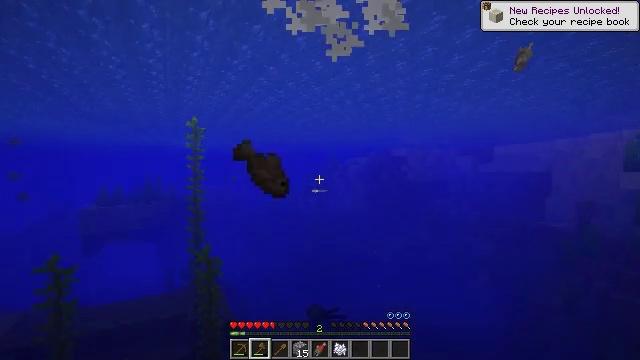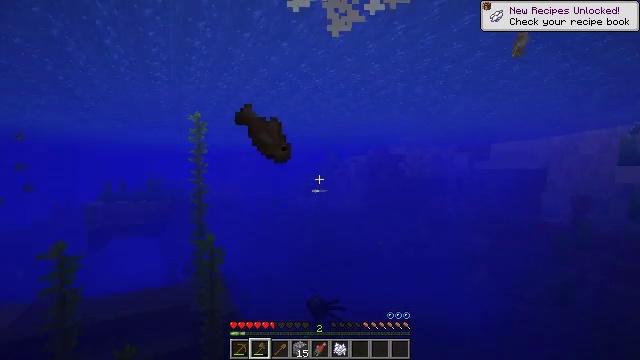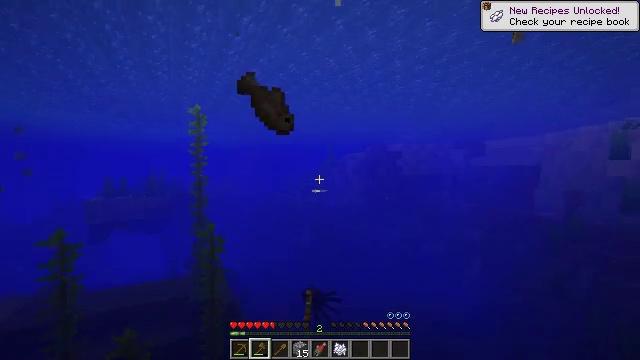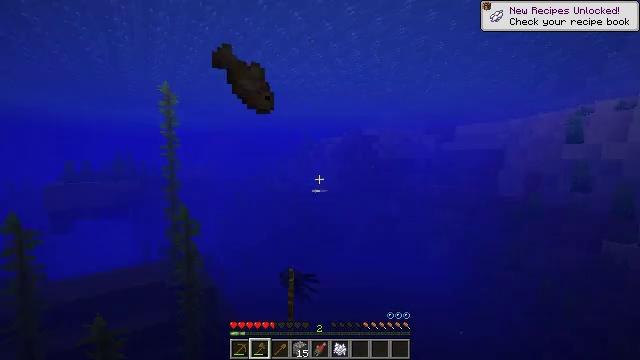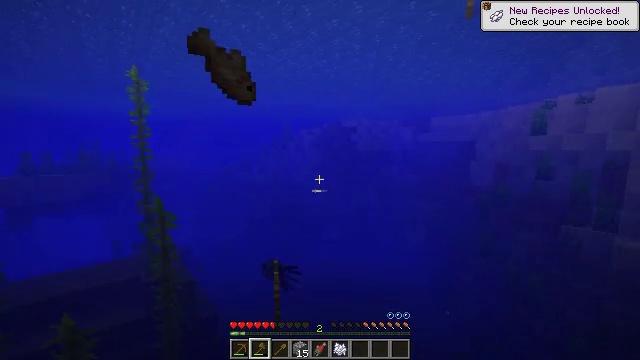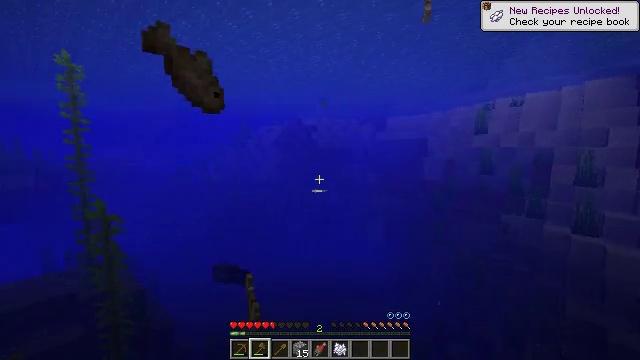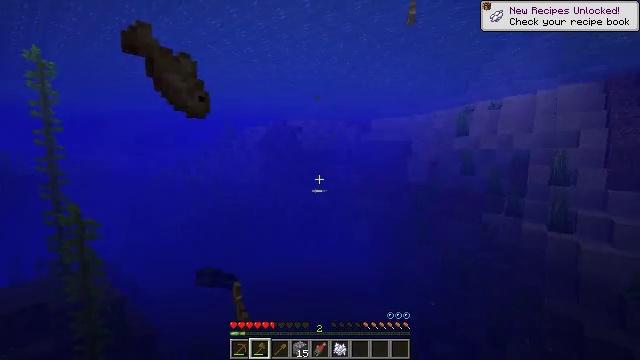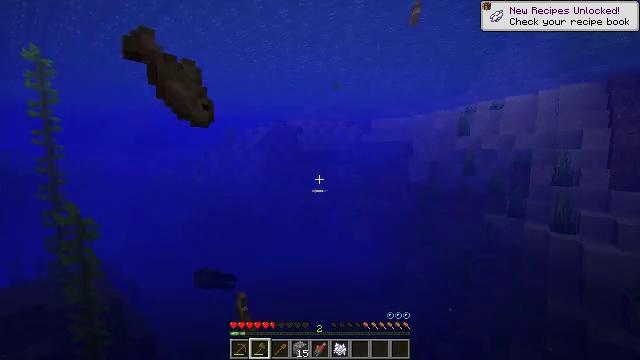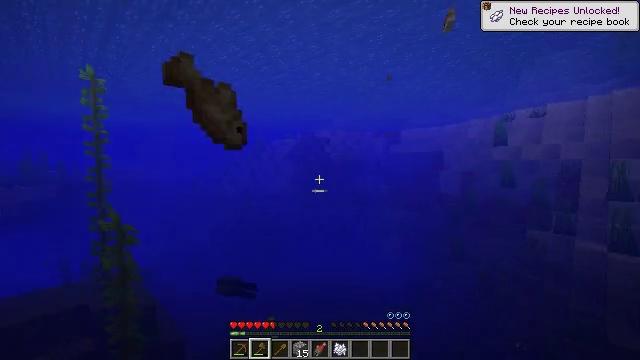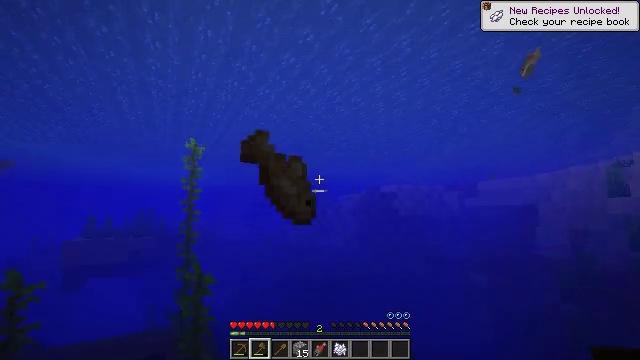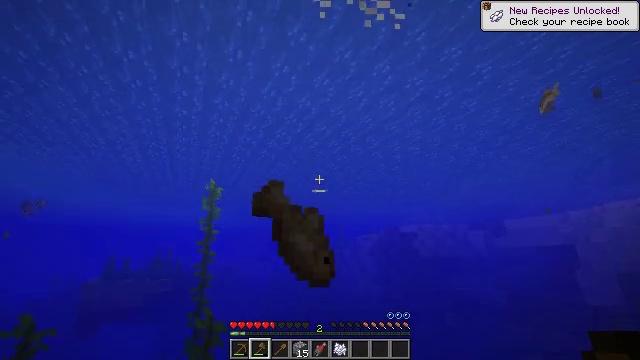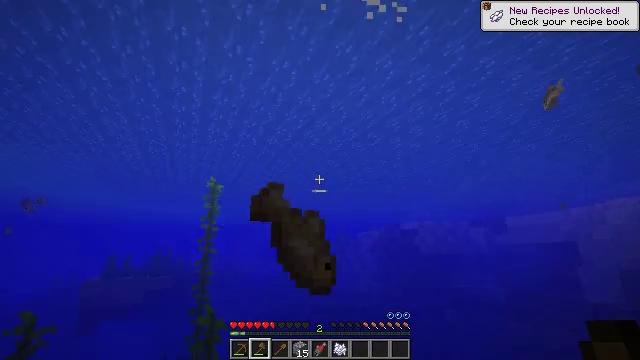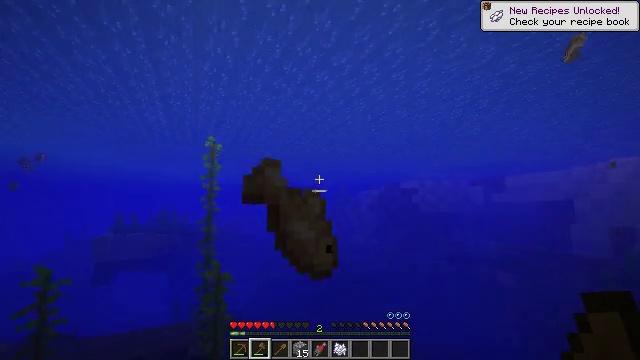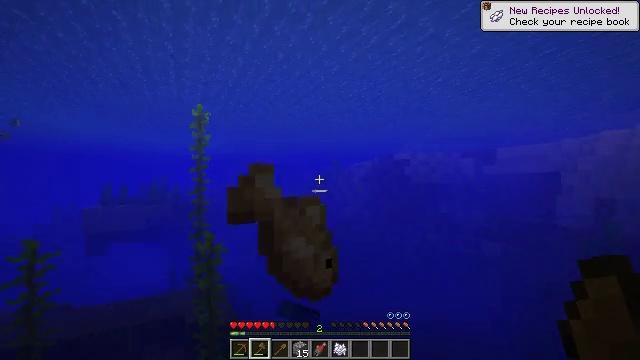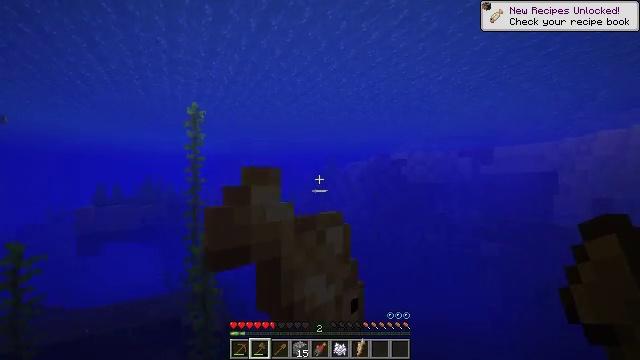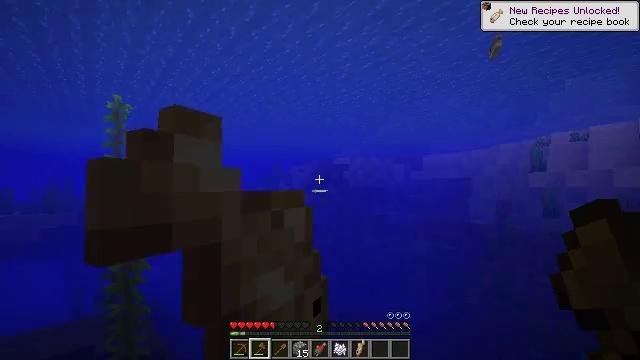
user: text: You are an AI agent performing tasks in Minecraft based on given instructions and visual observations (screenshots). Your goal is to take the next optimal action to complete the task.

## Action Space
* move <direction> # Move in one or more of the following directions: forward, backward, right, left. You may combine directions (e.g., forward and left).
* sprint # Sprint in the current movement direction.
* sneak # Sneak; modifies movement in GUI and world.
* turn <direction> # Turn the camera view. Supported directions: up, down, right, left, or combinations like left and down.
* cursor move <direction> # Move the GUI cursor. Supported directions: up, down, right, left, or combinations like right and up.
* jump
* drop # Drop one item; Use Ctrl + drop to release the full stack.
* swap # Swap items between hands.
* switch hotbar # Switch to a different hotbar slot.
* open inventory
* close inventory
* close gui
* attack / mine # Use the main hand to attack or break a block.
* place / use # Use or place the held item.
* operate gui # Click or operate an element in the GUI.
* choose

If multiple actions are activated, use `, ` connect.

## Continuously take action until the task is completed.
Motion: motion action
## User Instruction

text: Kill the cod.
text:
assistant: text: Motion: move forward and move left, sprint
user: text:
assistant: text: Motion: move forward and move left, sprint
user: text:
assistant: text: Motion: move forward and move left, sprint, turn right and down
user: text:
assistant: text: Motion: move forward and move left, sprint, turn right and down
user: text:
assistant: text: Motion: move forward, sprint, turn right
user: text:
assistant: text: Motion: move forward, sprint, turn right
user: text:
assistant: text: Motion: move forward, sprint
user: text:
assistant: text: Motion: move forward, sprint, turn left and up
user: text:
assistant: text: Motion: move forward, sprint, turn left and up
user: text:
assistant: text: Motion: move forward, sprint, turn left and up
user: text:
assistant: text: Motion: move forward, sprint
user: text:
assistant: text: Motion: move forward and move left, sprint, turn down
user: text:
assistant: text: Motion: move forward and move left, sprint, turn right and down
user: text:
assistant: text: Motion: move forward and move left, sprint
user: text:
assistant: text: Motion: move forward and move left, sprint, turn right
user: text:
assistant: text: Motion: move forward, sprint, turn right
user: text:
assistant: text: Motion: move forward, sprint, turn down
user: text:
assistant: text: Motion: move forward, sprint, turn down
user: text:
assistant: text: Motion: move forward, sprint, turn left and down
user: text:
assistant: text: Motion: move forward, sprint, turn left and down
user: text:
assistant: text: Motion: move forward, sprint, turn down
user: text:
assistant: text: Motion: move forward, sprint, turn right
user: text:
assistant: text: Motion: move forward, sprint, turn right and up
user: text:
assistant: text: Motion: move forward, sprint, turn right and up, jump
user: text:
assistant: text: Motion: move forward, sprint, jump
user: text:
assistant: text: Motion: move forward, sprint, jump
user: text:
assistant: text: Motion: move forward, sprint, jump
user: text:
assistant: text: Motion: move forward, sprint, jump
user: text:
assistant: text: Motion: move forward, sprint, jump
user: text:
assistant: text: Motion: move forward, sprint, jump